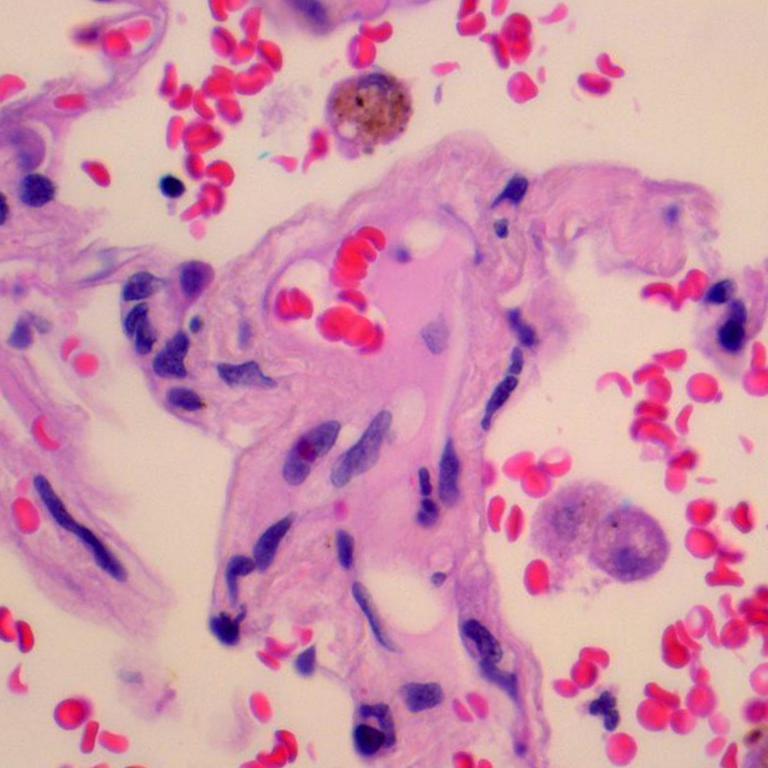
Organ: lung
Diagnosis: benign